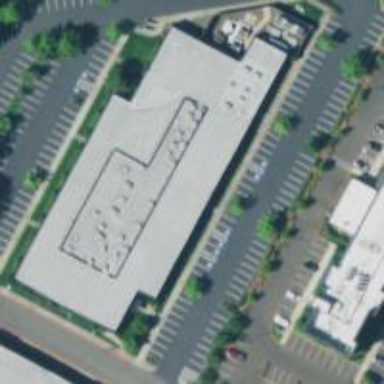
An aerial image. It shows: Parking space is available.